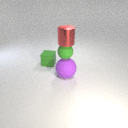
small green rubber sphere above large purple rubber sphere